Question: Count the number of objects in the diagram.
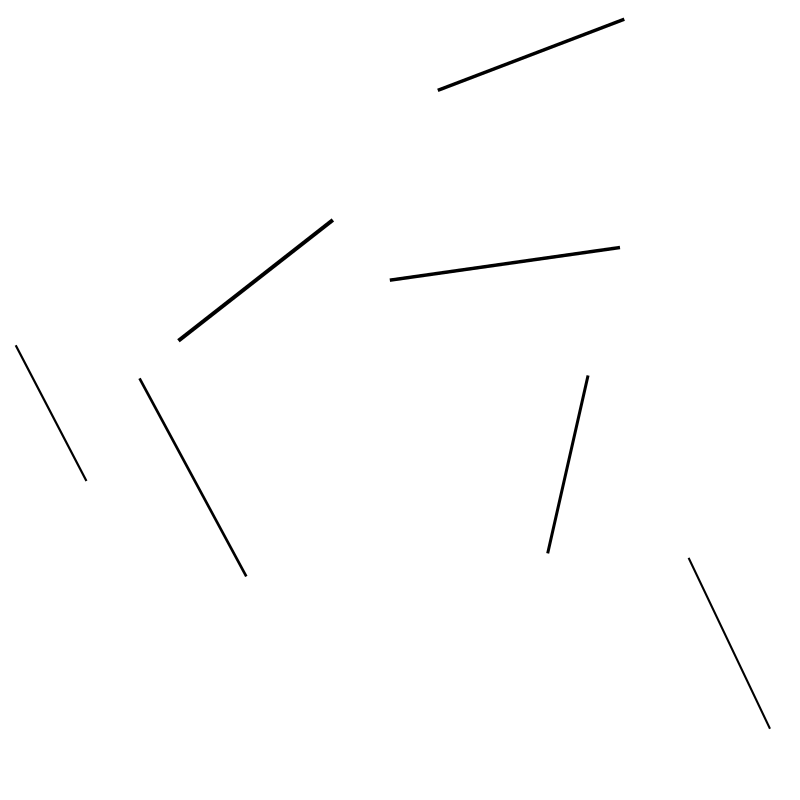
Answer: 7